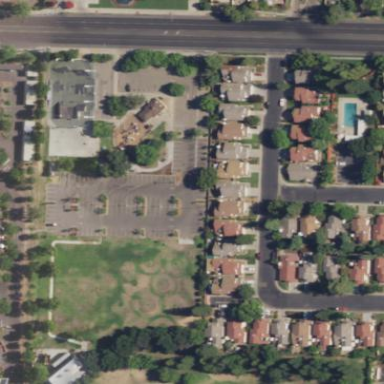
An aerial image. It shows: Neighborhood park.